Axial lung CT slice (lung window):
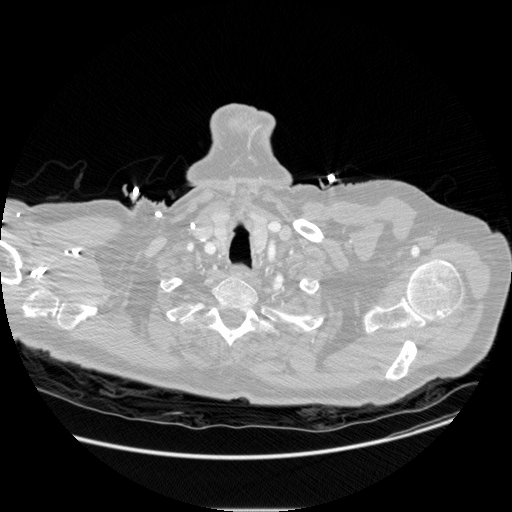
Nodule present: no